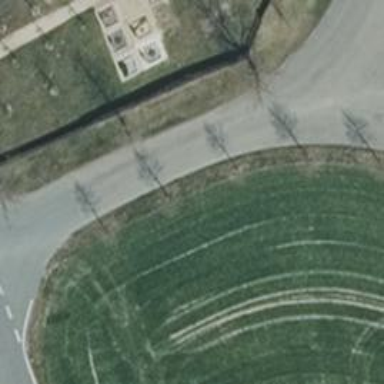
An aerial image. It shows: Avenue of trees.